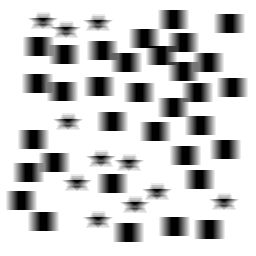
Squares: 33
Triangles: 0
Stars: 11
Total shapes: 44